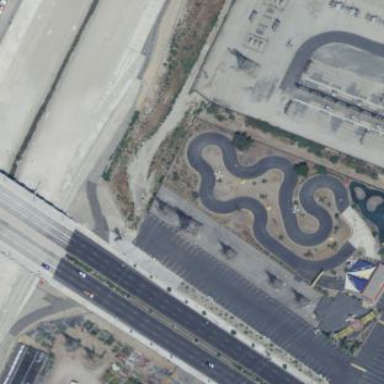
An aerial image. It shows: Karting raceway for sports activities.